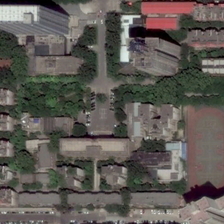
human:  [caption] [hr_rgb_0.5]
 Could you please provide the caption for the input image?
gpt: many trees are planted in the school .

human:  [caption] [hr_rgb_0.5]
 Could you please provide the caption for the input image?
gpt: many trees are planted in the school .

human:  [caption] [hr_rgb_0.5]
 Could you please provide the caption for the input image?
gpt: the playground is near the teaching building .

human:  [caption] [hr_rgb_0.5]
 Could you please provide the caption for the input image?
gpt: the playground is near the teaching building .

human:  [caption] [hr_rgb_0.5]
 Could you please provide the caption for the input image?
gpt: many trees are planted in the school .